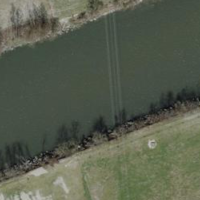
EUNIS habitat code: 15
Species observed at this site:
Macroglossum stellatarum
Ononis spinosa
Vanessa atalanta